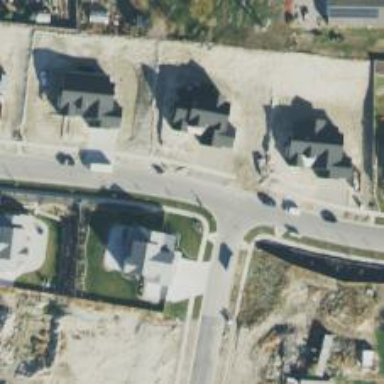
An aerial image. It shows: Residential road.